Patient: sex F, age 54
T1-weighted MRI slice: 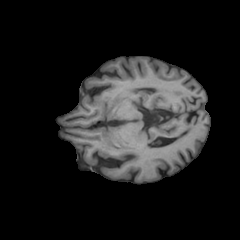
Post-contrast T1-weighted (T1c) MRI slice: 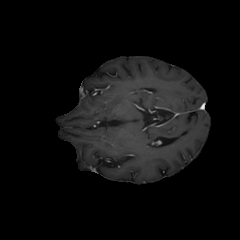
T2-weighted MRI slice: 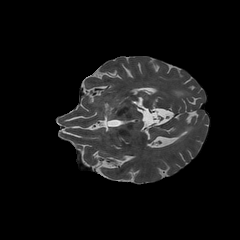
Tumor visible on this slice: no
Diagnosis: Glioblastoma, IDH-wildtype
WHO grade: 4